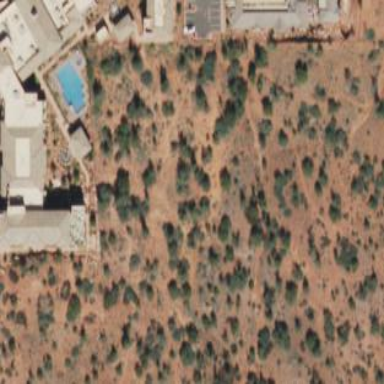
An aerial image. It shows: Hotel building.